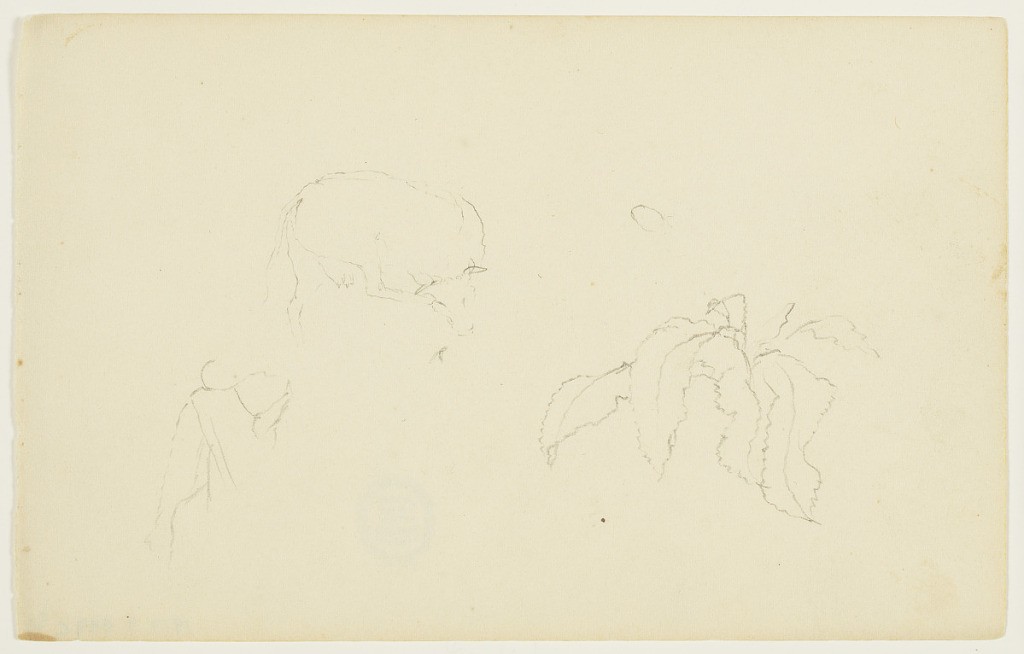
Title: Cow Scratching its Head and a Leafy Plant
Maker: Frederic Edwin Church, American, 1826–1900
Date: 1844–46
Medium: Graphite on white wove paper
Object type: Drawing
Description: Mixed sketches showing views of a plant with long, broad leaves and cow scratching its head. At center, the cow lifts its hind leg to scratch its head with its hoof. At right, the broad, serrated leaves of a plant are shown. At lower left, an indistinct form is also included.